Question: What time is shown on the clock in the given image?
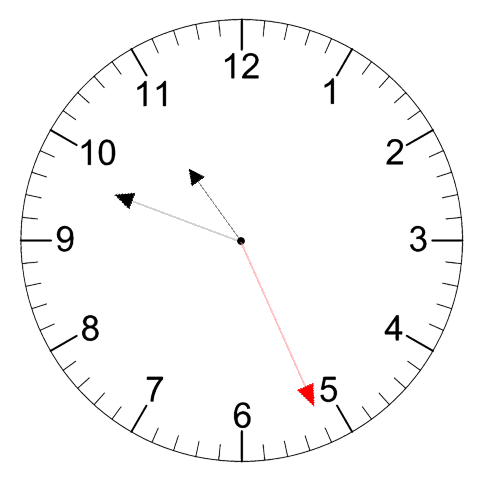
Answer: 10:48:26